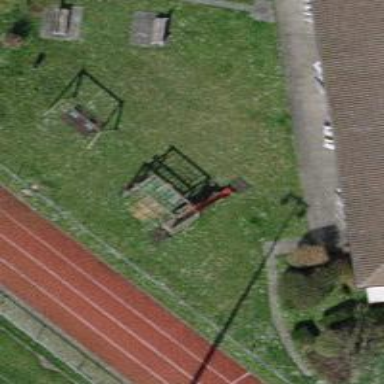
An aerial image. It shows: Playground featuring climbing frame.